Field crop: maize
Growth stage: 2
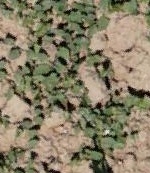
Species: convolvulus